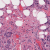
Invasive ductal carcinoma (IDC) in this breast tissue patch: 1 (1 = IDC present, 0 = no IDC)